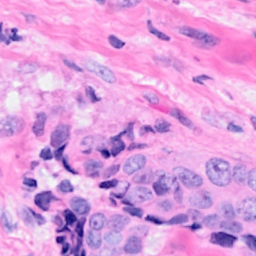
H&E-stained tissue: Breast